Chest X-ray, AP view. Patient: 47 years old, sex M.
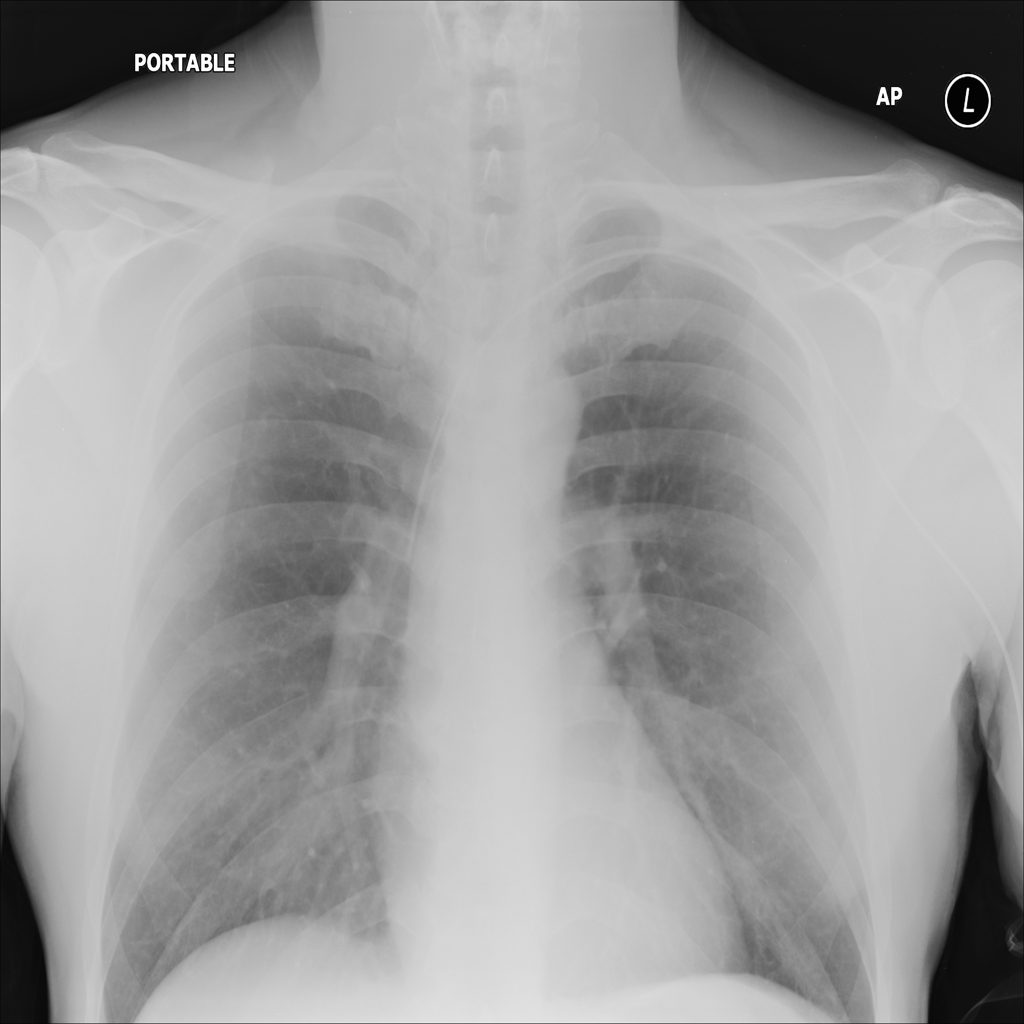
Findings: No Finding